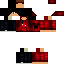
A male human skin with dark skin, wearing brown long hair dressed in a red hoodie and red pants, featuring a closed mouth.